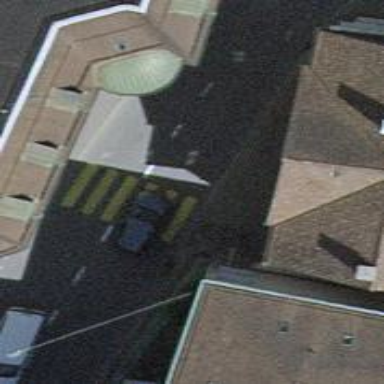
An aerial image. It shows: Marked road crossing with visible crossing markings.